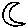
Label: moon